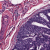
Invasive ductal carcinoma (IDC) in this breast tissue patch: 0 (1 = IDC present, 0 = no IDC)